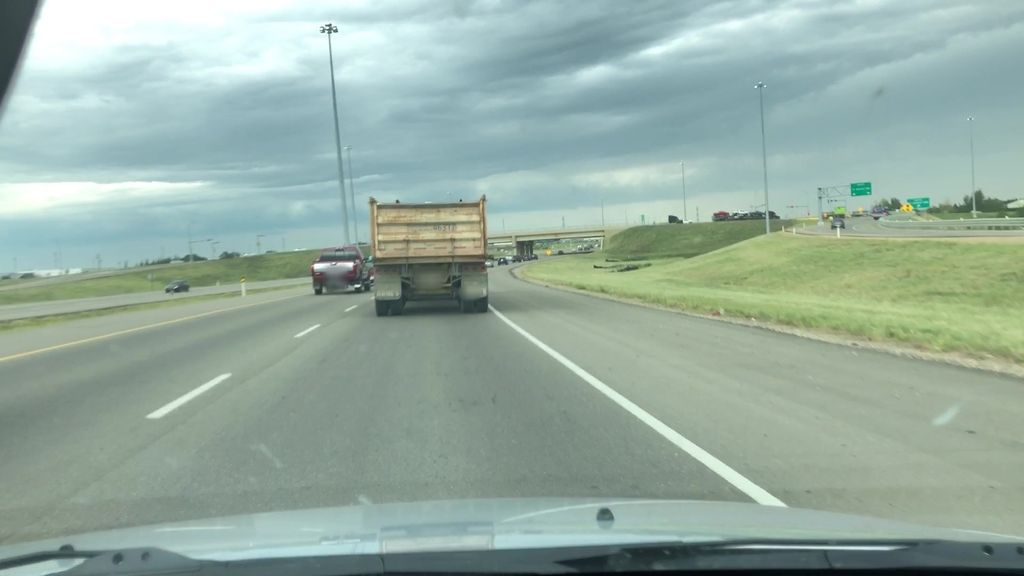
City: edmonton